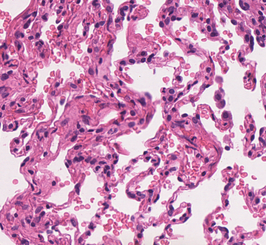
Tumor epithelial tissue: no
Tumor-associated stroma tissue: no
Normal tissue: yes